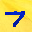
Label: 7